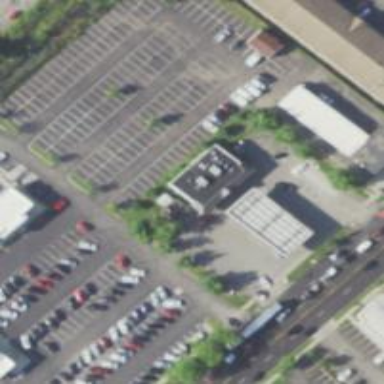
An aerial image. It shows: Convenience shop.